Question: I have been following <URL> to making an app display google map. I have followed many tutorials, but always end up with the same error! I have also searched around the web and figured my error is something to do with the "fragment". Here are my files:
'''
package com.klmeet.googlemap;
import android.os.Bundle;
import android.support.v4.app.FragmentActivity;
public class MyMapActivity extends FragmentActivity {
@Override
protected void onCreate(Bundle savedInstanceState) {
super.onCreate(savedInstanceState);
setContentView(R.layout.activity_my_map);
}
'''
}
'''
<fragment xmlns:android="http://schemas.android.com/apk/res/android"
xmlns:map="http://schemas.android.com/apk/res-auto"
android:id="@+id/the_map"
android:layout_width="match_parent"
android:layout_height="match_parent"
android:name="com.google.android.gms.maps.MapFragment"
map:cameraTilt="45"
map:cameraZoom="14"
/>
'''
'''
<?xml version="1.0" encoding="utf-8"?>
<manifest xmlns:android="http://schemas.android.com/apk/res/android"
package="com.klmeet.googlemap"
android:versionCode="1"
android:versionName="1.0" >
<uses-sdk
android:minSdkVersion="16"
android:targetSdkVersion="17" />
<permission android:name="com.klmeet.googlemap.permission.MAPS_RECEIVE"
android:protectionLevel="signature" />
<uses-permission android:name="com.klmeet.googlemap.permission.MAPS_RECEIVE"/>
<uses-permission android:name="android.permission.INTERNET" />
<uses-permission android:name="android.permission.ACCESS_NETWORK_STATE" />
<uses-permission android:name="android.permission.WRITE_EXTERNAL_STORAGE" />
<uses-permission android:name="com.google.android.providers.gsf.permission.READ_GSERVICES" />
<uses-permission android:name="android.permission.ACCESS_COARSE_LOCATION" />
<uses-permission android:name="android.permission.ACCESS_FINE_LOCATION" />
<uses-feature android:glEsVersion="0x00020000"
android:required="true"/>
<application
android:allowBackup="true"
android:icon="@drawable/ic_launcher"
android:label="@string/app_name"
android:theme="@style/AppTheme" >
<activity
android:name=".MyMapActivity"
android:label="@string/app_name" >
<intent-filter>
<action android:name="android.intent.action.MAIN" />
<category android:name="android.intent.category.LAUNCHER" />
</intent-filter>
</activity>
<meta-data
android:name="com.google.android.maps.v2.API_KEY"
android:value="AIzaSyA2IXP7WH1ErmQiUencYu0syPQqq9mAgeA" />
</application>
</manifest>
'''
'''
06-05 03:44:50.891: E/AndroidRuntime(31357): FATAL EXCEPTION: main
06-05 03:44:50.891: E/AndroidRuntime(31357): Process: com.klmeet.googlemap, PID: 31357
06-05 03:44:50.891: E/AndroidRuntime(31357): java.lang.RuntimeException: Unable to start activity ComponentInfo{com.klmeet.googlemap/com.klmeet.googlemap.MyMapActivity}: android.view.InflateException: Binary XML file line #1: Error inflating class fragment
06-05 03:44:50.891: E/AndroidRuntime(31357): at android.app.ActivityThread.performLaunchActivity(ActivityThread.java:2316)
06-05 03:44:50.891: E/AndroidRuntime(31357): at android.app.ActivityThread.handleLaunchActivity(ActivityThread.java:2376)
06-05 03:44:50.891: E/AndroidRuntime(31357): at android.app.ActivityThread.access$800(ActivityThread.java:147)
06-05 03:44:50.891: E/AndroidRuntime(31357): at android.app.ActivityThread$H.handleMessage(ActivityThread.java:1281)
06-05 03:44:50.891: E/AndroidRuntime(31357): at android.os.Handler.dispatchMessage(Handler.java:102)
06-05 03:44:50.891: E/AndroidRuntime(31357): at android.os.Looper.loop(Looper.java:135)
06-05 03:44:50.891: E/AndroidRuntime(31357): at android.app.ActivityThread.main(ActivityThread.java:5253)
06-05 03:44:50.891: E/AndroidRuntime(31357): at java.lang.reflect.Method.invoke(Native Method)
06-05 03:44:50.891: E/AndroidRuntime(31357): at java.lang.reflect.Method.invoke(Method.java:372)
06-05 03:44:50.891: E/AndroidRuntime(31357): at com.android.internal.os.ZygoteInit$MethodAndArgsCaller.run(ZygoteInit.java:948)
06-05 03:44:50.891: E/AndroidRuntime(31357): at com.android.internal.os.ZygoteInit.main(ZygoteInit.java:743)
06-05 03:44:50.891: E/AndroidRuntime(31357): Caused by: android.view.InflateException: Binary XML file line #1: Error inflating class fragment
06-05 03:44:50.891: E/AndroidRuntime(31357): at android.view.LayoutInflater.createViewFromTag(LayoutInflater.java:763)
06-05 03:44:50.891: E/AndroidRuntime(31357): at android.view.LayoutInflater.inflate(LayoutInflater.java:482)
06-05 03:44:50.891: E/AndroidRuntime(31357): at android.view.LayoutInflater.inflate(LayoutInflater.java:414)
06-05 03:44:50.891: E/AndroidRuntime(31357): at android.view.LayoutInflater.inflate(LayoutInflater.java:365)
06-05 03:44:50.891: E/AndroidRuntime(31357): at com.android.internal.policy.impl.PhoneWindow.setContentView(PhoneWindow.java:377)
06-05 03:44:50.891: E/AndroidRuntime(31357): at android.app.Activity.setContentView(Activity.java:2186)
06-05 03:44:50.891: E/AndroidRuntime(31357): at com.klmeet.googlemap.MyMapActivity.onCreate(MyMapActivity.java:13)
06-05 03:44:50.891: E/AndroidRuntime(31357): at android.app.Activity.performCreate(Activity.java:5975)
06-05 03:44:50.891: E/AndroidRuntime(31357): at android.app.Instrumentation.callActivityOnCreate(Instrumentation.java:1105)
06-05 03:44:50.891: E/AndroidRuntime(31357): at android.app.ActivityThread.performLaunchActivity(ActivityThread.java:2269)
06-05 03:44:50.891: E/AndroidRuntime(31357): ... 10 more
06-05 03:44:50.891: E/AndroidRuntime(31357): Caused by: java.lang.IllegalStateException: The meta-data tag in your app's AndroidManifest.xml does not have the right value. Expected <PHONE> but found 0. You must have the following declaration within the <application> element: <meta-data android:name="com.google.android.gms.version" android:value="@integer/google_play_services_version" />
06-05 03:44:50.891: E/AndroidRuntime(31357): at com.google.android.gms.common.GooglePlayServicesUtil.zzaa(Unknown Source)
06-05 03:44:50.891: E/AndroidRuntime(31357): at com.google.android.gms.common.GooglePlayServicesUtil.isGooglePlayServicesAvailable(Unknown Source)
06-05 03:44:50.891: E/AndroidRuntime(31357): at com.google.android.gms.maps.internal.zzy.zzaz(Unknown Source)
06-05 03:44:50.891: E/AndroidRuntime(31357): at com.google.android.gms.maps.internal.zzy.zzay(Unknown Source)
06-05 03:44:50.891: E/AndroidRuntime(31357): at com.google.android.gms.maps.MapsInitializer.initialize(Unknown Source)
06-05 03:44:50.891: E/AndroidRuntime(31357): at com.google.android.gms.maps.MapFragment$zzb.zzvu(Unknown Source)
06-05 03:44:50.891: E/AndroidRuntime(31357): at com.google.android.gms.maps.MapFragment$zzb.zza(Unknown Source)
06-05 03:44:50.891: E/AndroidRuntime(31357): at com.google.android.gms.dynamic.zza.zza(Unknown Source)
06-05 03:44:50.891: E/AndroidRuntime(31357): at com.google.android.gms.dynamic.zza.onInflate(Unknown Source)
06-05 03:44:50.891: E/AndroidRuntime(31357): at com.google.android.gms.maps.MapFragment.onInflate(Unknown Source)
06-05 03:44:50.891: E/AndroidRuntime(31357): at android.app.FragmentManagerImpl.onCreateView(FragmentManager.java:2115)
06-05 03:44:50.891: E/AndroidRuntime(31357): at android.app.Activity.onCreateView(Activity.java:5324)
06-05 03:44:50.891: E/AndroidRuntime(31357): at android.view.LayoutInflater.createViewFromTag(LayoutInflater.java:733)
06-05 03:44:50.891: E/AndroidRuntime(31357): ... 19 more
'''
And i belive i contain all libs that i need.

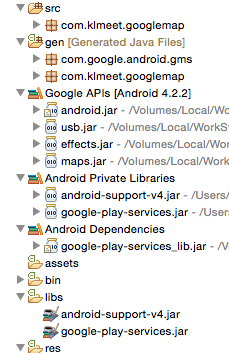
Answer: Where is this google play service integration?
'''
<meta-data
android:name="com.google.android.gms.version"
android:value="@integer/google_play_services_version" />
<meta-data
android:name="com.google.android.maps.v2.API_KEY"
android:value="AIzaSyfd" /> key
'''